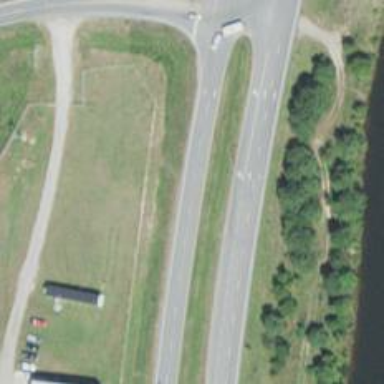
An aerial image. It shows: Trunk highway.